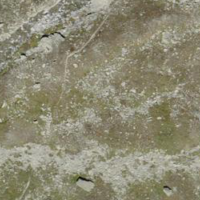
EUNIS habitat code: 26
Species observed at this site:
Silene acaulis